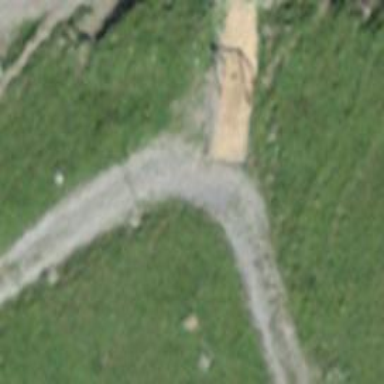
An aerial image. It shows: Pebblestone path.